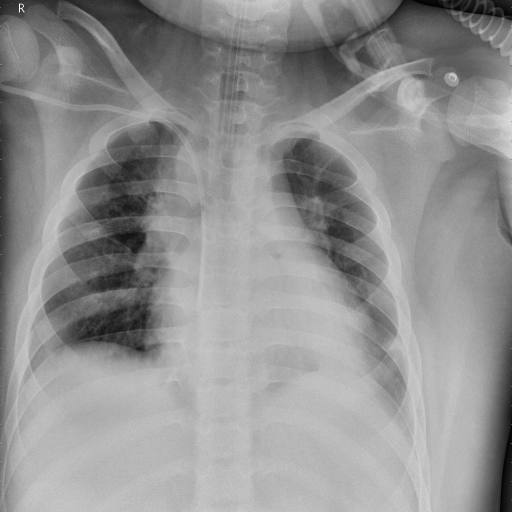
Finding: PNEUMONIA